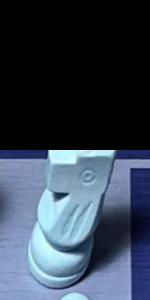
Label: Knight_White